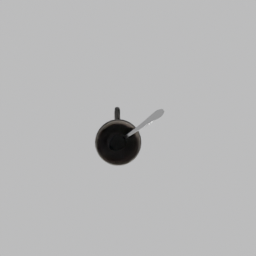
Label: tools